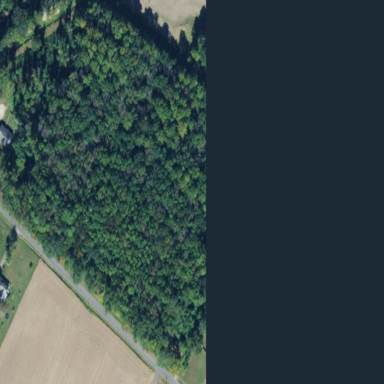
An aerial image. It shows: Beautiful woodland area.